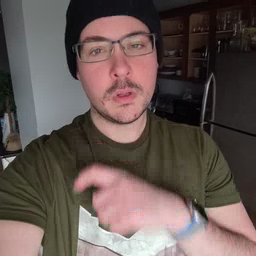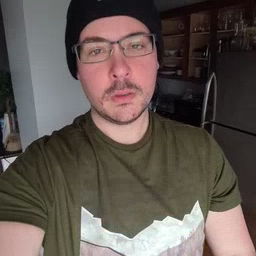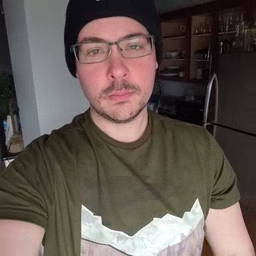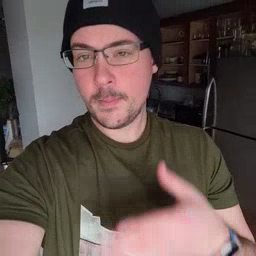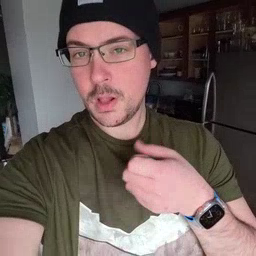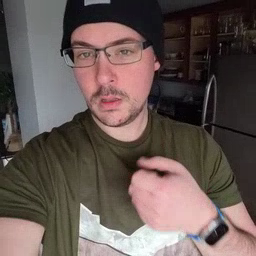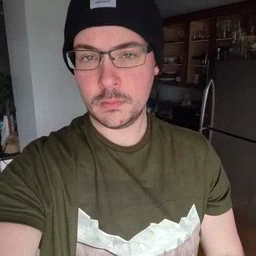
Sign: milk